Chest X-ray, AP view. Patient: 43 years old, sex M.
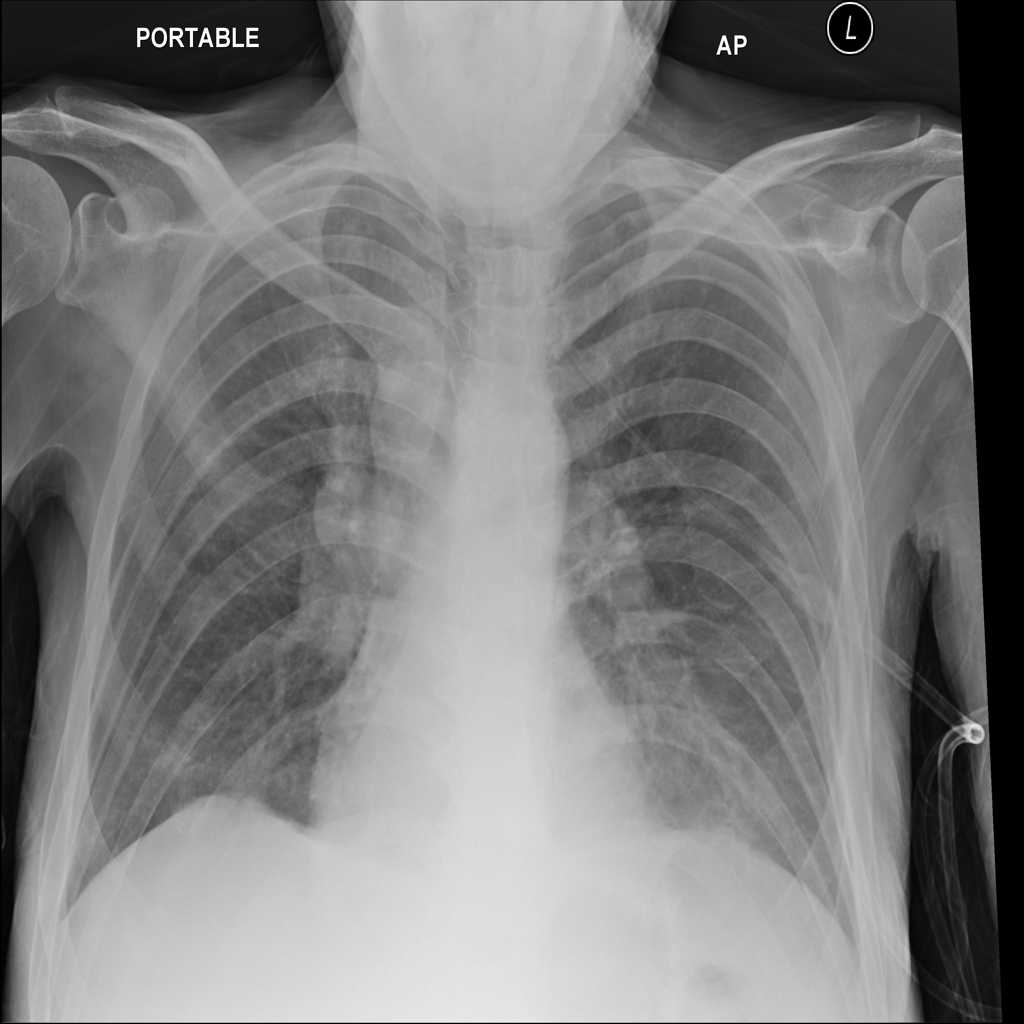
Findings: Infiltration